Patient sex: F
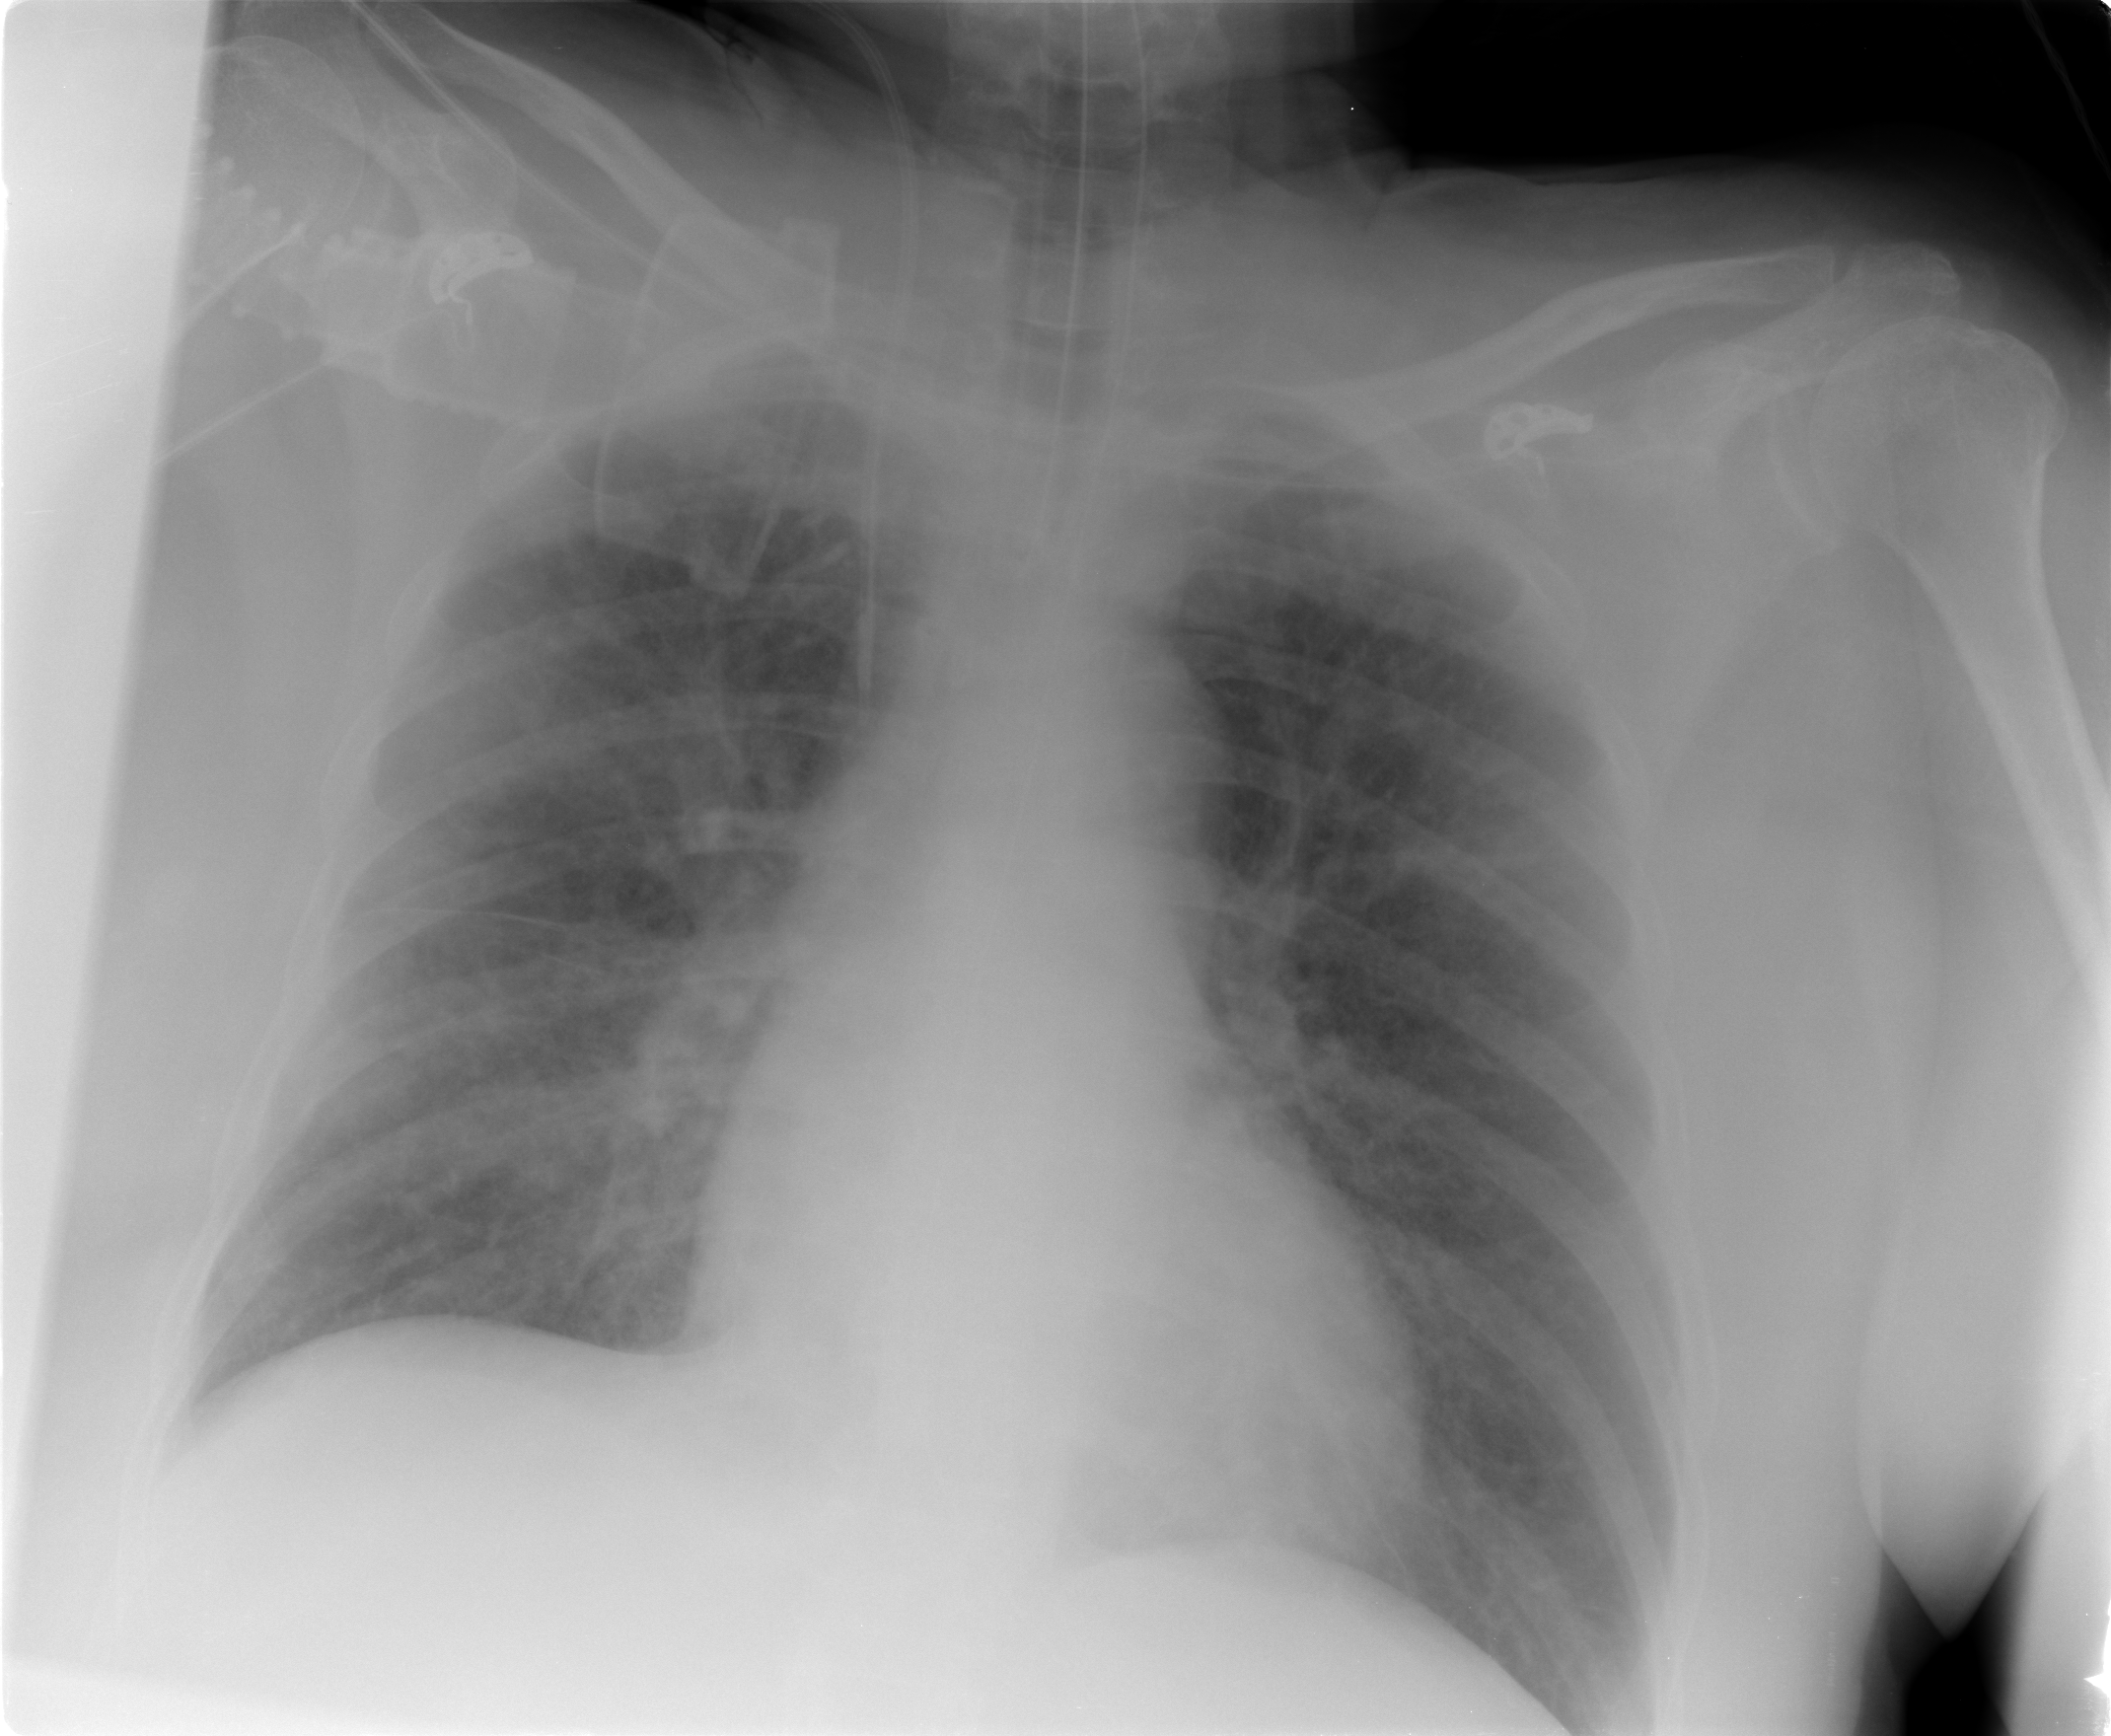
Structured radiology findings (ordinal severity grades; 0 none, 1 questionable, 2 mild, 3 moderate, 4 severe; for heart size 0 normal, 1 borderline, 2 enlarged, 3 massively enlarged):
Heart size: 0
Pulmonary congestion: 2
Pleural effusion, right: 0
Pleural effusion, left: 0
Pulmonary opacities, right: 0
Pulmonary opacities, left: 0
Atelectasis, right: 0
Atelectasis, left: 0